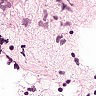
Metastatic tissue present: no